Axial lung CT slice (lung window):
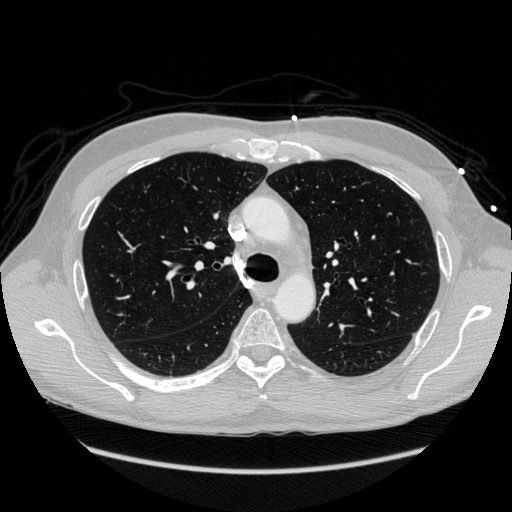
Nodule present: no